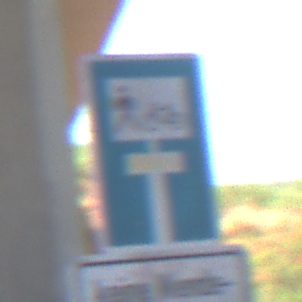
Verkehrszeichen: SackgasseRadverkehrFussgaengerDurchlaessig
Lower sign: HinweisGeaenderteVorfahrtVerkehrsfuehrungVerkehrsregelung3
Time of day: Midday
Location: Roofed (Underpass)
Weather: Clear
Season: NotSpecified
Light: Natural